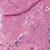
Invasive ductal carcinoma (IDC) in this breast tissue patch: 0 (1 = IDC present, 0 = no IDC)